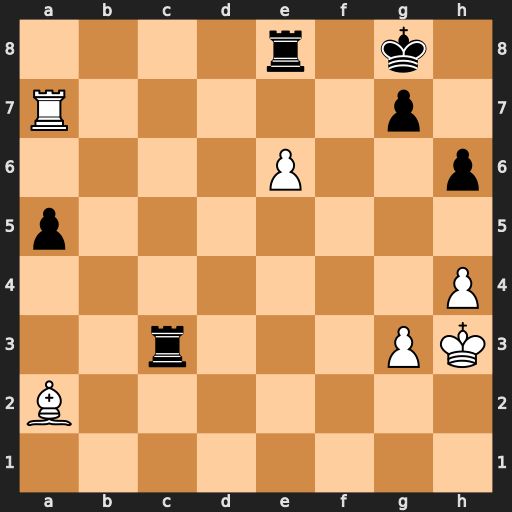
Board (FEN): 4r1k1/R5p1/4P2p/p7/7P/2r3PK/B7/8
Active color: w
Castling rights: -
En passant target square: -
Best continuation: e7+ Kh7 Bf7 Rxe7 Rxe7